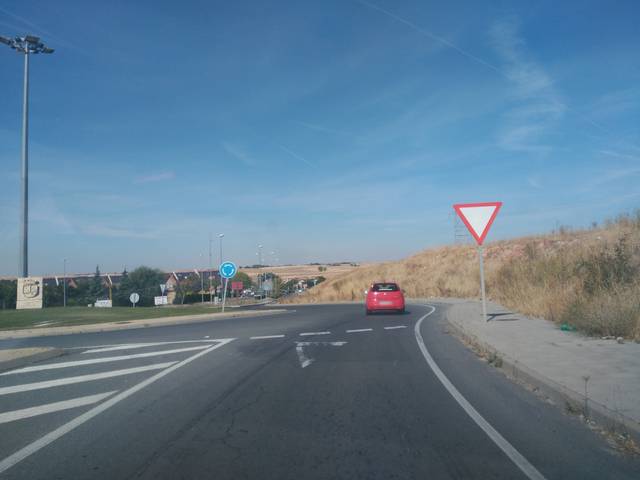
Region: Spain
Coordinates: 40.995, -5.692